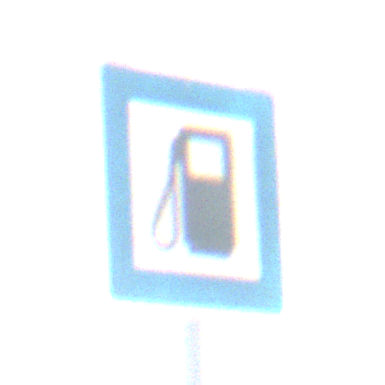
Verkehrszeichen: Tankstelle
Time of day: MorningAfternoon
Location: Outdoor (Nature)
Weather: PartlyCloudy
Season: NotSpecified
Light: Natural